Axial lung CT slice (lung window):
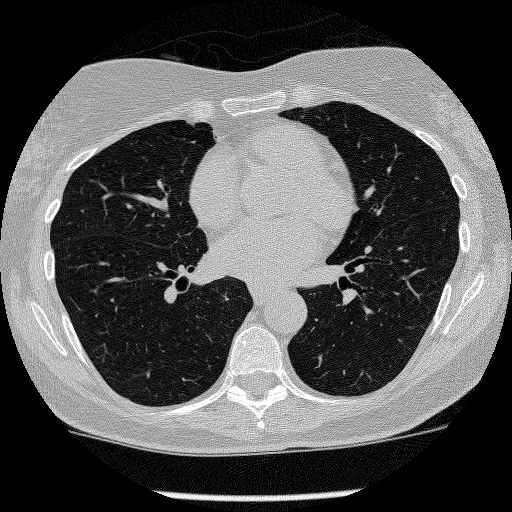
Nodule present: no